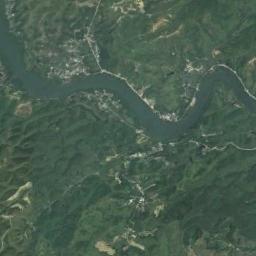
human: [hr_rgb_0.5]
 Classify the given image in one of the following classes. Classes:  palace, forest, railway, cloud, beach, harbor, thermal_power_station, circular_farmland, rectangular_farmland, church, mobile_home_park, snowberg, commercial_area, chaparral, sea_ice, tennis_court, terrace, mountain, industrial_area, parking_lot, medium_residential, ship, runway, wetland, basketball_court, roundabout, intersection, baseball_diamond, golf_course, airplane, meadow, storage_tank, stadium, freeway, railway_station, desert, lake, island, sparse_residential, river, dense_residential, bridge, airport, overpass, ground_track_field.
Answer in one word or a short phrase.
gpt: river